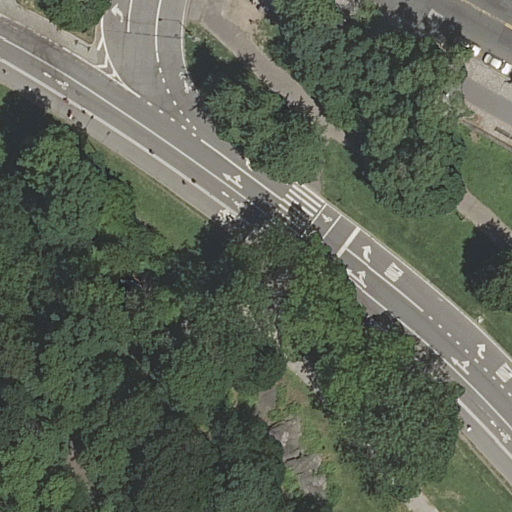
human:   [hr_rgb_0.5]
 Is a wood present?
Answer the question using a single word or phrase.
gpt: yes

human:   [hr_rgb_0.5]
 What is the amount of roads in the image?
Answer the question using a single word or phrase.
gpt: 18

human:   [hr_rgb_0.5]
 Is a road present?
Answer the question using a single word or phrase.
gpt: yes

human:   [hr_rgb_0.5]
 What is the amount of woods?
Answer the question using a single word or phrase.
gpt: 1

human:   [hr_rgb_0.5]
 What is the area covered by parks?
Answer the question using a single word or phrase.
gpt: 3615m2

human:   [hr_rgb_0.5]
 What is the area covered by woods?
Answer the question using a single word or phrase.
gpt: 287m2

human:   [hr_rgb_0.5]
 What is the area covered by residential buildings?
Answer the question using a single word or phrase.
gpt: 0m2

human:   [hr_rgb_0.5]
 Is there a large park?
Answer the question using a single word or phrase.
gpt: yes

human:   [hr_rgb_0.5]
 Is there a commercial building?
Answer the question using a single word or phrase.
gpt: no

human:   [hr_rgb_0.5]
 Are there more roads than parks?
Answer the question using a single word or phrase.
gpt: yes

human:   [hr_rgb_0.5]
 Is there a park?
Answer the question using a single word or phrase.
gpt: yes

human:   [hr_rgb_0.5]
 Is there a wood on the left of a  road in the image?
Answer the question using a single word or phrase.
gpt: yes

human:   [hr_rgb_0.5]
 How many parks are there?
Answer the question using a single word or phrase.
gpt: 1

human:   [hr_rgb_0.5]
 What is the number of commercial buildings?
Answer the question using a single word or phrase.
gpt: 0

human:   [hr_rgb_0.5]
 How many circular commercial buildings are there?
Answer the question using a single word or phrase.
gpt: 0

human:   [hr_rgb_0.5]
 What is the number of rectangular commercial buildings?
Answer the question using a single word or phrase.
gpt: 0

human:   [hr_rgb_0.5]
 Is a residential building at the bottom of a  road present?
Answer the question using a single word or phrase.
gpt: no

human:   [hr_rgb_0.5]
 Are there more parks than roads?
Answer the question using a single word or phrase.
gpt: no

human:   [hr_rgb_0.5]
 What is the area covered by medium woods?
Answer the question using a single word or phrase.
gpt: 287m2

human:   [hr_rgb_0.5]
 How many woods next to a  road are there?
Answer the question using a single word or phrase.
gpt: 1

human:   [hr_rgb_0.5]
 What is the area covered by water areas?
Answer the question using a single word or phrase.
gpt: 0m2

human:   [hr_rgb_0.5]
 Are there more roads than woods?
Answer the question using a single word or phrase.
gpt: yes

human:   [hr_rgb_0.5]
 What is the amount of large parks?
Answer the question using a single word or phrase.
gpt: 1

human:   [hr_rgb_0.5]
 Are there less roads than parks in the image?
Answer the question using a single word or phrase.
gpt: no

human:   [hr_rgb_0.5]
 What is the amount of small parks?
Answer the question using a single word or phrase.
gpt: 0

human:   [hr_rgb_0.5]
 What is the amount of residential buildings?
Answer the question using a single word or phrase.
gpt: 0

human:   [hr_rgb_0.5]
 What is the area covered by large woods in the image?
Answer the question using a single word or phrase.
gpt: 0m2

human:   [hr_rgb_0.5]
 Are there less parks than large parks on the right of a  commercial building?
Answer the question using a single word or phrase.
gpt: no

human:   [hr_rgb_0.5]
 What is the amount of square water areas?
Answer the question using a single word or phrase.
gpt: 0

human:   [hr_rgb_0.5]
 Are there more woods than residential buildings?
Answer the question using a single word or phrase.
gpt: yes

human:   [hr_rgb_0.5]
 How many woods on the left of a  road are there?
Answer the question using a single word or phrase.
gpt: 1

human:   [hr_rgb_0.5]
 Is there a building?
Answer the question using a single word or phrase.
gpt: no

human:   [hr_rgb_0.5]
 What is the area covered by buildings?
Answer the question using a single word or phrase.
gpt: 0m2

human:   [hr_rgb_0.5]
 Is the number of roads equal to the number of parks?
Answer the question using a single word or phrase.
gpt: no

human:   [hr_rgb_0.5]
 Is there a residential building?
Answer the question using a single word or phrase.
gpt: no

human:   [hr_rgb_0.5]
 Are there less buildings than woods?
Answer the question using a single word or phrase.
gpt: yes

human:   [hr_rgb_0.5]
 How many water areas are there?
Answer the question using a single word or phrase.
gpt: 0

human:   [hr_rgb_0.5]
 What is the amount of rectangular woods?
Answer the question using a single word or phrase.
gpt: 0

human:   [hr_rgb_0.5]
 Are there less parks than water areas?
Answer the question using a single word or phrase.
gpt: no

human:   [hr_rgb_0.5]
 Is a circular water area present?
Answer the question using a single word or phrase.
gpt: no

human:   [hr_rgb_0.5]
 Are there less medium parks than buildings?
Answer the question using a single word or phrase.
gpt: no

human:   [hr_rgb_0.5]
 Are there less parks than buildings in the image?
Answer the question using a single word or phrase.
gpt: no

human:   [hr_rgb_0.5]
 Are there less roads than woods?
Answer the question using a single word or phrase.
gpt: no

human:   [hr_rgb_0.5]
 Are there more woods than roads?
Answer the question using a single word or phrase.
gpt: no

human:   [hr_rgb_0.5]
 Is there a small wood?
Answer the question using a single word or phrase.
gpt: no

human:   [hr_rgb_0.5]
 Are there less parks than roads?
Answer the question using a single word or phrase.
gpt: yes

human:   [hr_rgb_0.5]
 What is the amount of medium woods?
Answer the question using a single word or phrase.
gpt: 1

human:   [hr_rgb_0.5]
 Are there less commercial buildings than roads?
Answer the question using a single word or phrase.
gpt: yes

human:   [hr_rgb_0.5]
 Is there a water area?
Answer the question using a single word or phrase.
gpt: no

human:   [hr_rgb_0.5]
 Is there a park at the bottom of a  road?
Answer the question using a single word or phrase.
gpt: no

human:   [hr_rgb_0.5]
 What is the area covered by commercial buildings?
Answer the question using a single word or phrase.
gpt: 0m2

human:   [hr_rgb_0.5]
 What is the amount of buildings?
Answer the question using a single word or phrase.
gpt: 0

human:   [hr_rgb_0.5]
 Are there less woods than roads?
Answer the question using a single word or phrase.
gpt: yes

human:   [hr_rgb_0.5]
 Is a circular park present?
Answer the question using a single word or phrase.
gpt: no

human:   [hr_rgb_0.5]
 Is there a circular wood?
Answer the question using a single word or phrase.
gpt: no

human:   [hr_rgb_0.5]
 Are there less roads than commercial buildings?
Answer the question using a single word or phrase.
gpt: no

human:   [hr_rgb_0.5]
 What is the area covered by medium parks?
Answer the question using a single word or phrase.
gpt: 0m2

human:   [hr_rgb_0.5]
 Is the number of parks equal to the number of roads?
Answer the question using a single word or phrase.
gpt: no

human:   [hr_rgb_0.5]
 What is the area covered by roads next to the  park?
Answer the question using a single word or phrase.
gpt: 0m2

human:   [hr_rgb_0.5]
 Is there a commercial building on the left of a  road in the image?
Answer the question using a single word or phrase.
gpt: no

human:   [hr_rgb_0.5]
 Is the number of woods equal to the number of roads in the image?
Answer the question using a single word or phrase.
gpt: no

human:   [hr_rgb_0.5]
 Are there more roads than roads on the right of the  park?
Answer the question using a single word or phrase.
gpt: no

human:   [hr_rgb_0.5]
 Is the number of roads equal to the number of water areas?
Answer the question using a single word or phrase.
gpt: no

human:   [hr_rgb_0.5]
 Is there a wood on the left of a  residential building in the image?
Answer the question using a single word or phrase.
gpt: no